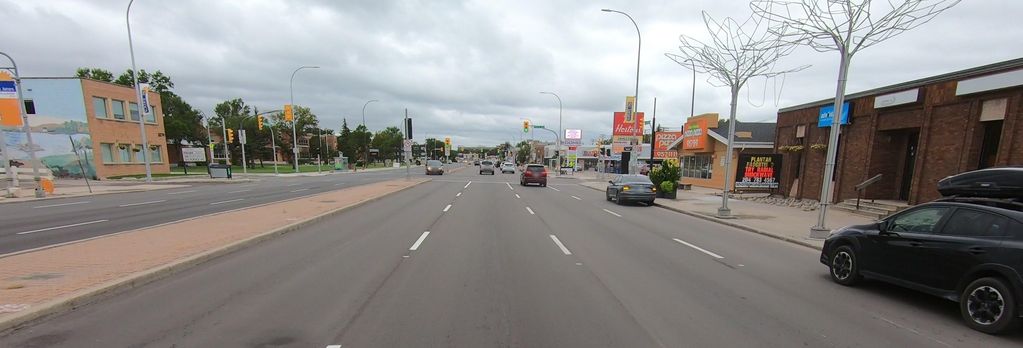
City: winnipeg